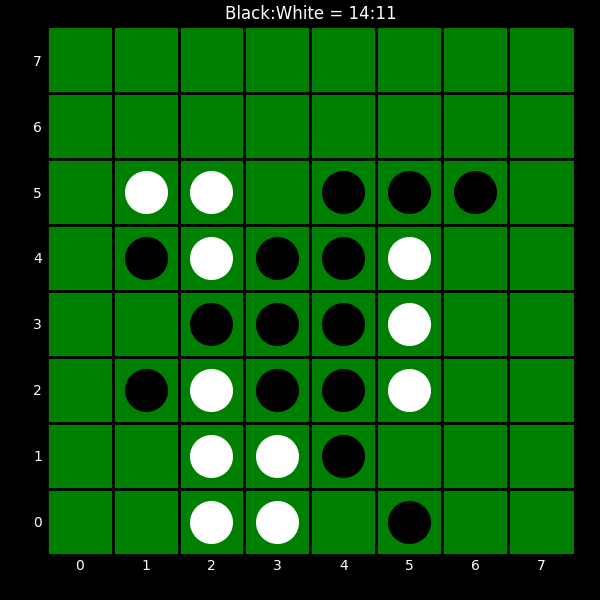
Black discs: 14
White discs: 11